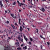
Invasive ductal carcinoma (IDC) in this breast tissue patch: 1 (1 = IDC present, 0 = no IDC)